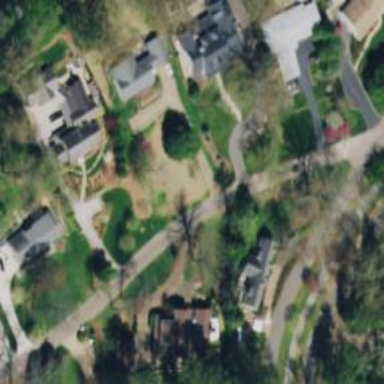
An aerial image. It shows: Driveway.